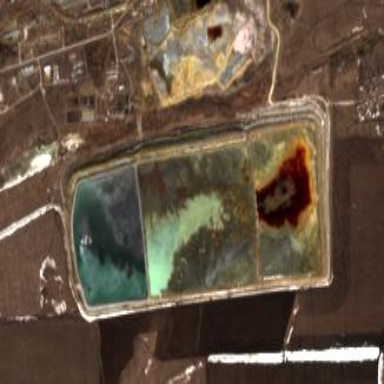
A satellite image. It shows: Man-made tailings pond.